【题型】解答题　【知识点】立体几何　【难度】easy
如图, 已知四边形 $ABCD$ 是矩形, $PA \perp$ 平面 $ABCD$, 且 $PA=2$, $M, N$ 是线段 $PB, DC$ 上的点, 满足 $\frac{BM}{MP} = \frac{DN}{NC} = \lambda$.

(1) 若 $\lambda=1$, 求证: 直线 $MN \parallel$ 平面 $PDA$;

(2) 是否存在实数 $\lambda$, 使直线 $MN$ 同时垂直于直线 $PB$, 直线 $DC$? 如果有请求出 $\lambda$ 的值, 否则请说明理由.
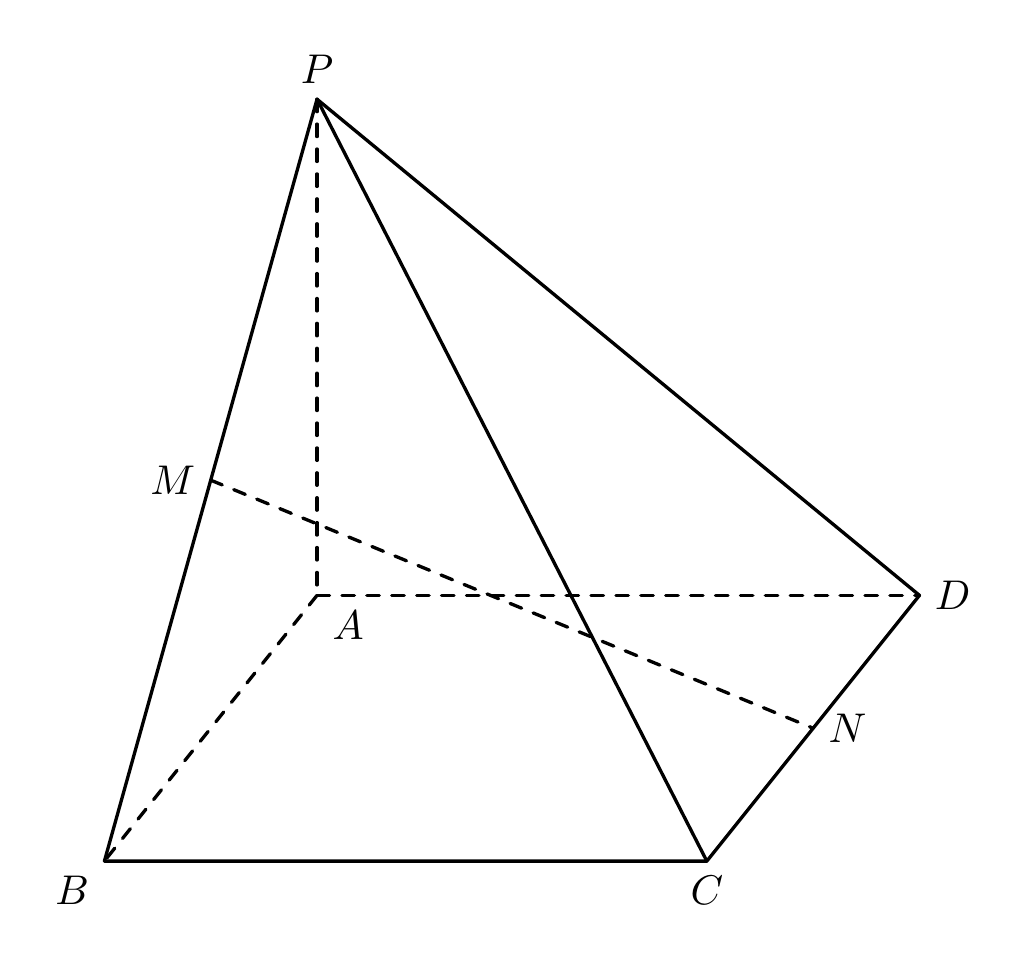
【解答】
【答案】 (1)证明见解析;

(2)不存在, 理由见解析.

【知识点】 证明线面平行、线面垂直证明线线平行、证明线面垂直、线面垂直证明线线垂直

【分析】 (1) 根据三角形中位线定理, 结合平行四边形的判定定理和性质、线面平行的判定定理进行证明即可.

(2) 根据线面垂直的判定定理和性质, 结合线线的位置有关关系进行判断即可.

【详解】 (1) 取 $AP$ 中点 $Q$, 连接 $QM, QD$,

由 $\lambda=1$, 得 $M$ 是线段 $PB$ 中点, 则 $QM \parallel AB, MQ = \frac{1}{2}AB$,

由四边形 $ABCD$ 是矩形, $N$ 是线段 $DC$ 的中点, 得 $DN \parallel AB, DN = \frac{1}{2}AB$,

于是 $DN \parallel MQ, DN = QM$, 四边形 $DNMQ$ 是平行四边形,

则 $NM \parallel QD$, 而 $NM \not\subset$ 平面 $PDA, QD \subset$ 平面 $PDA$,

所以直线 $MN \parallel$ 平面 $PDA$.

(2) 假设存在实数 $\lambda$, 使得 $MN$ 同时垂直于直线 $PB$ 和直线 $DC$,

由四边形 $ABCD$ 是矩形, 得 $CD \parallel AB$, 即 $MN \perp PB, MN \perp AB$,

而 $PB \cap AB = B, PB, AB \subset$ 平面 $ABP$, 则 $MN \perp$ 平面 $ABP$,

由 $PA \perp$ 平面 $ABCD, BC \subset$ 平面 $ABCD$, 得 $PA \perp BC$, 而 $AB \perp BC, PA \cap AB = A, PA, AB \subset$ 平面 $ABP$,

因此 $BC \perp$ 平面 $ABP$, 则 $MN \parallel BC$, 在矩形 $ABCD$ 边 $AB$ 上取点 $E$, 使 $BE=CN$,

连接 $NE$, 则 $NE \parallel BC \parallel MN$ 与 $MN \cap NE = N$ 矛盾, 即假设不成立,

所以不存在实数 $\lambda$, 使直线 $MN$ 同时垂直于直线 $PB$ 和直线 $DC$.
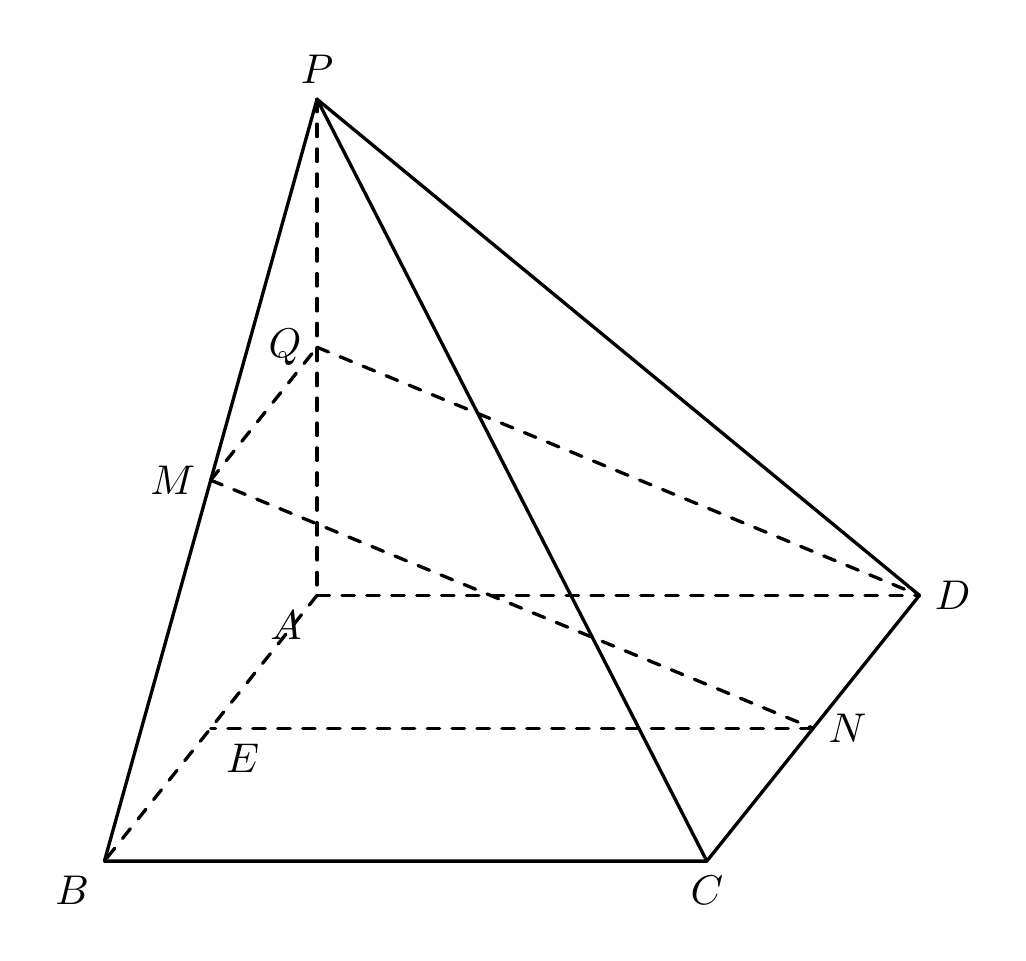